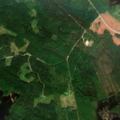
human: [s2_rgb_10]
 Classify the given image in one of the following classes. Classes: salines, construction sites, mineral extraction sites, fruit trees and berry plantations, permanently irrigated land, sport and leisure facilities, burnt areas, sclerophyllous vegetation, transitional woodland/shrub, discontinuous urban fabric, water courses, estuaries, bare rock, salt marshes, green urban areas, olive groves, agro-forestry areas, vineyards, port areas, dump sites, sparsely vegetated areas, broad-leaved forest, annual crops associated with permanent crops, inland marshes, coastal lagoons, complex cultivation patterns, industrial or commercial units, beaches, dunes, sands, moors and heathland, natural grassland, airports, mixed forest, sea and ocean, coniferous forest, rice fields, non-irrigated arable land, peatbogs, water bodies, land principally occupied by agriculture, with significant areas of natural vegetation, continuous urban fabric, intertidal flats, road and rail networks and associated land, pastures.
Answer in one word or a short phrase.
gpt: broad-leaved forest, coniferous forest, mixed forest, transitional woodland/shrub, water bodies